Aerial crown-view tile of a tropical tree (Barro Colorado Island, Panama), acquired 20250414:
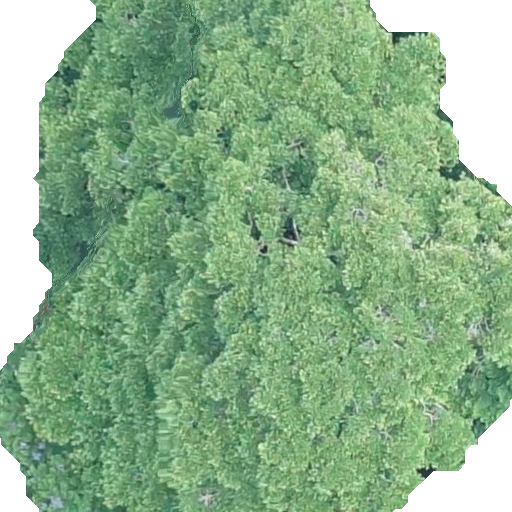
Species: Calophyllum longifolium
GBIF accepted scientific name: Calophyllum longifolium
Crown area: 378.051 m²